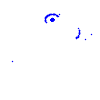
Particle: kaon